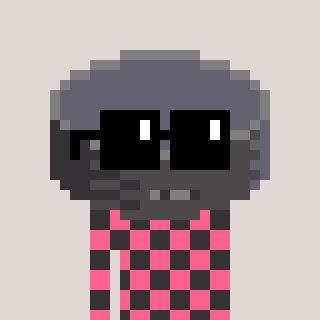
a pixel art character with square black sunglasses, a hockey puck-shaped head and a grayscale-colored body on a warm background